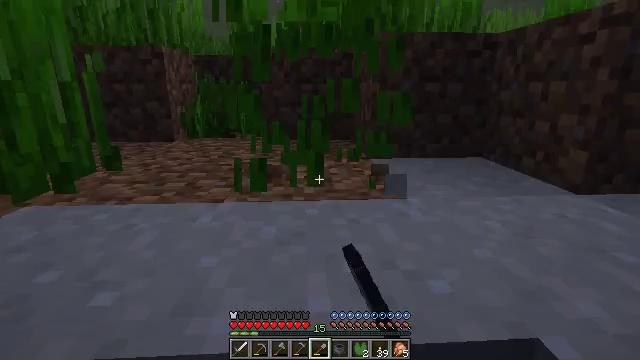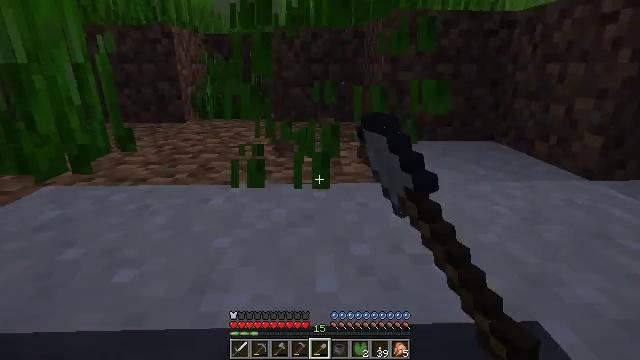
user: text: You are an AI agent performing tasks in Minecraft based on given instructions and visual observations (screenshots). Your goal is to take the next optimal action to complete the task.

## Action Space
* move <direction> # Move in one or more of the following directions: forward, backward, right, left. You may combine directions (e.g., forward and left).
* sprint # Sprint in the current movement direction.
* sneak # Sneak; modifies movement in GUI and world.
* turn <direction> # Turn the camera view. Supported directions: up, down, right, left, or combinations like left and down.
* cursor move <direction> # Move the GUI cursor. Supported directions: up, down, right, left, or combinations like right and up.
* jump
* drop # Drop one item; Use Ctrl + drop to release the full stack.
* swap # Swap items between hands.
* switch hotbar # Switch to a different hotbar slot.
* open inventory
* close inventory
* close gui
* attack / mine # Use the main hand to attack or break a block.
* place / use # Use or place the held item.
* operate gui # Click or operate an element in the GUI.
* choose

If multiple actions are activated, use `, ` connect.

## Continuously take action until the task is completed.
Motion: motion action
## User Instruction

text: Mine tall seagrass from underwater.
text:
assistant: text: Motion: turn left and down, attack / mine
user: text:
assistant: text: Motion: attack / mine